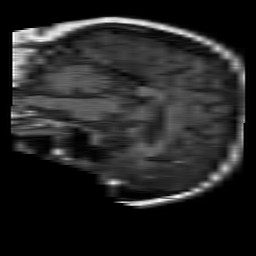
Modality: T1w
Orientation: sagittal
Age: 67
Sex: female
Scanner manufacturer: philips
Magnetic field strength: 1.5 T
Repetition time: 0.5452 s
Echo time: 0.011 s